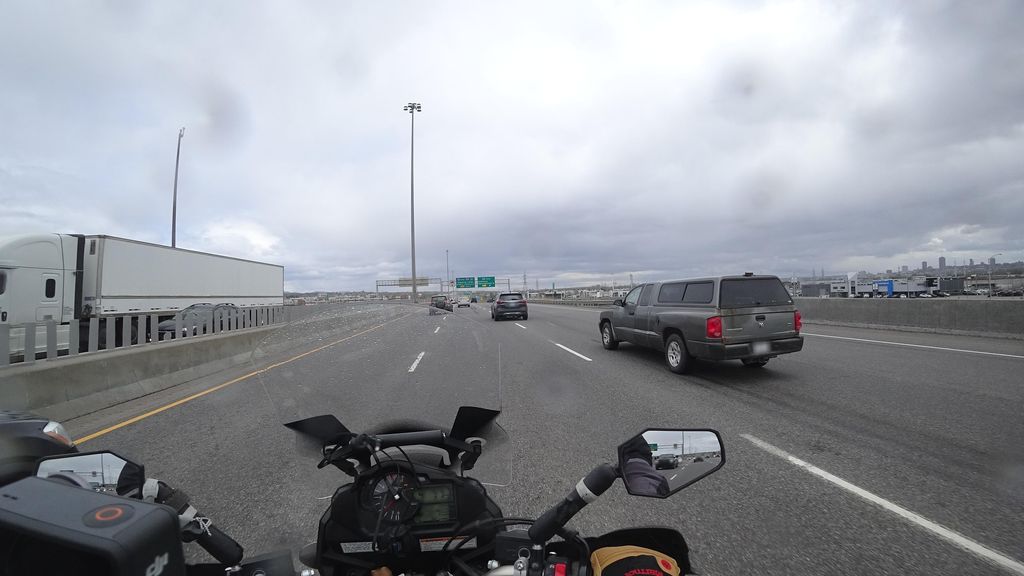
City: quebec_city